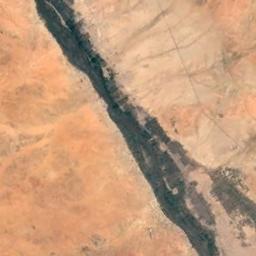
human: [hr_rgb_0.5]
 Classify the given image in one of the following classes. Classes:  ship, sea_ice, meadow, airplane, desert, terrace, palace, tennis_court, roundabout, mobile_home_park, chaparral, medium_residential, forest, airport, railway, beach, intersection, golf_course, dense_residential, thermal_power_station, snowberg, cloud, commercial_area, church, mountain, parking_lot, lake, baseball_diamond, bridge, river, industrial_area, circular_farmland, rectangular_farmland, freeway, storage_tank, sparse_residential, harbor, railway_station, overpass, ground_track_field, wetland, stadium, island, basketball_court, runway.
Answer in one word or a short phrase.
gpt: river